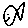
Label: fish